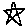
Label: star